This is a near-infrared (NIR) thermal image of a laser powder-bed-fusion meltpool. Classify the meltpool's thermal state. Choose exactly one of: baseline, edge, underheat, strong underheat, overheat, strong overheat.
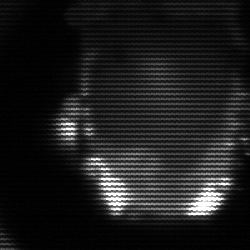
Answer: baseline